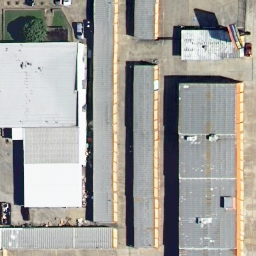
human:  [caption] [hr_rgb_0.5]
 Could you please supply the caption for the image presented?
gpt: There are some cars parked at the roadside .

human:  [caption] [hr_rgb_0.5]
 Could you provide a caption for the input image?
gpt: There are buildings and roads .

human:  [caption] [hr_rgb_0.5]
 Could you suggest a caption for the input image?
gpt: There are some roads between buildings .

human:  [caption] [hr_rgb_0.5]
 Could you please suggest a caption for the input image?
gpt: Some cars parked on the road which beside some buildings .

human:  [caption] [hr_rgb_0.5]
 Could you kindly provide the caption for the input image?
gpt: There are some white buildings .